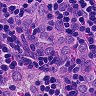
Metastatic tissue present: yes